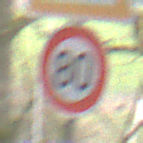
Verkehrszeichen: Geschwindigkeit80
Zusatzzeichen oben: SeitenwindVonRechts
Umgebung: Outdoor, Nature
Tageszeit: MorningAfternoon
Wetter: PartlyCloudy
Licht: Natural
Jahreszeit: NotSpecified
Kontrast: LowContrast